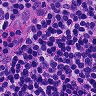
Metastatic tissue present: no